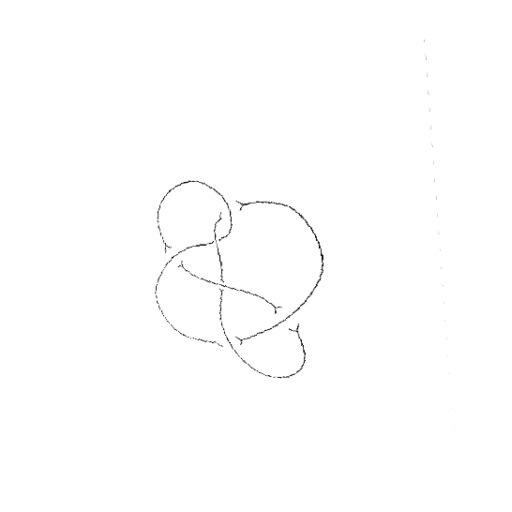
Crossing number: 6